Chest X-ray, AP view. Patient: 61 years old, sex M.
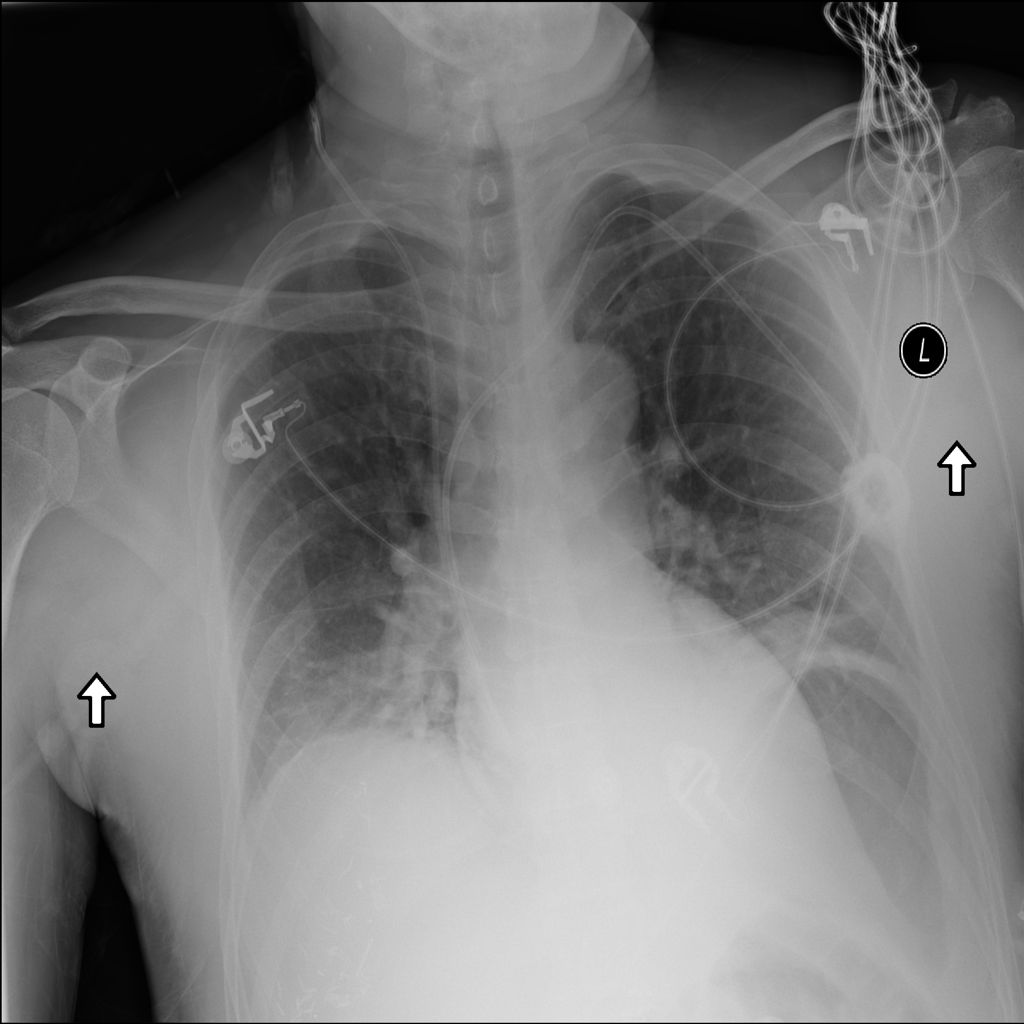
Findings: Atelectasis, Infiltration